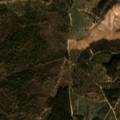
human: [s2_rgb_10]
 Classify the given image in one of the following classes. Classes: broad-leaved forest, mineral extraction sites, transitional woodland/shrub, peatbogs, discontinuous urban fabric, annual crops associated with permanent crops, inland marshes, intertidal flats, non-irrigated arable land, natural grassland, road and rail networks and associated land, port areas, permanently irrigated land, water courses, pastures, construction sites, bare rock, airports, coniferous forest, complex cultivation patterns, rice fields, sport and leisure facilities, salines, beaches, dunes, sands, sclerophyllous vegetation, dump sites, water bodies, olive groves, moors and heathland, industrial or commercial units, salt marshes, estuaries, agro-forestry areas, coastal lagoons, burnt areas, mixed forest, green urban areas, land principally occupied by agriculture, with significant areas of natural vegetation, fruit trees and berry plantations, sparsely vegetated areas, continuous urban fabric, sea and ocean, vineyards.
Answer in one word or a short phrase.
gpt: broad-leaved forest, transitional woodland/shrub